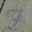
Label: 7